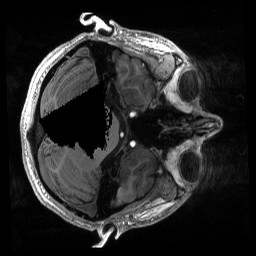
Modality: T1w
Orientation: axial
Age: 24
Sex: male
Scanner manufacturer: siemens
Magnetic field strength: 6.98 T
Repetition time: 2.53 s
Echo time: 0.00176 s